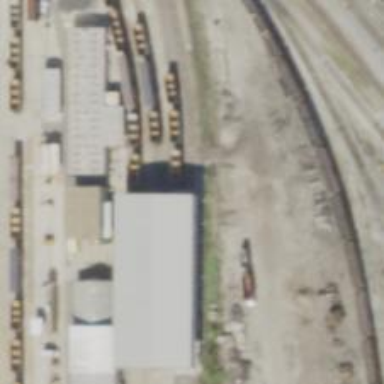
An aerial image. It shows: Railway yard with building passage tunnel.